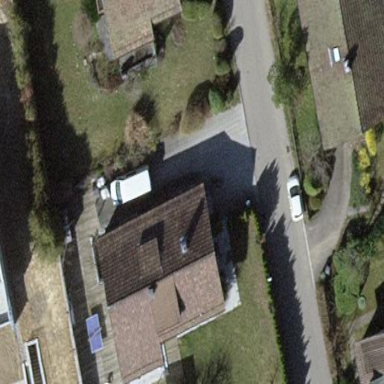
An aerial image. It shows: Pitched roof building.